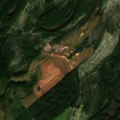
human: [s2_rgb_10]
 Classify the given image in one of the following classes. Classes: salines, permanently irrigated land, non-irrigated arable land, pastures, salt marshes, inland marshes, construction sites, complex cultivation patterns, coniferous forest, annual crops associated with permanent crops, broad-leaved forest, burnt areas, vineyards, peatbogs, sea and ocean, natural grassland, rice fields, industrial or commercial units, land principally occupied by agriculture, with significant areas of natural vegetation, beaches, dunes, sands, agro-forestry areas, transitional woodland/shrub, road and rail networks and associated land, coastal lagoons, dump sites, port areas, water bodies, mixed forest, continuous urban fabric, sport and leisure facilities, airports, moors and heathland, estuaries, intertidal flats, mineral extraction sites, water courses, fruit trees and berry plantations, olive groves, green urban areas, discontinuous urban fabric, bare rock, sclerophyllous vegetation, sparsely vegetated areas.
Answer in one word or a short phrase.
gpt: non-irrigated arable land, land principally occupied by agriculture, with significant areas of natural vegetation, coniferous forest, mixed forest, transitional woodland/shrub